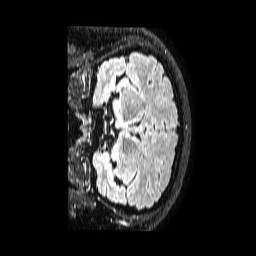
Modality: FLAIR
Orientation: coronal
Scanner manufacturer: philips
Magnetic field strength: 1.5 T
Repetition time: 4.8 s
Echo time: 0.3 s